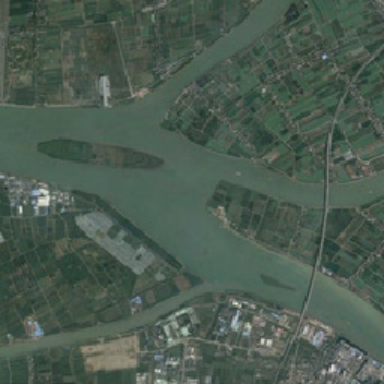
A winding path spans two green rivers .